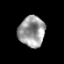
Tissue: prostate
Cell type: T cells
Senescence score: 0.3277
Nuclear area (px): 798
Mean DAPI intensity: 154.543